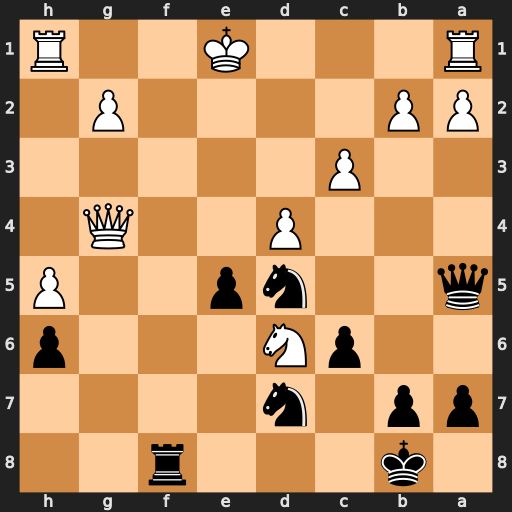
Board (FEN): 1k3r2/pp1n4/2pN3p/q2np2P/3P2Q1/2P5/PP4P1/R3K2R
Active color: b
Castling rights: KQ
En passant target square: -
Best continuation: Nxc3 Nc4 Qb4 bxc3 Qxc3+